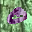
Label: 0